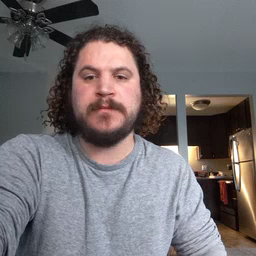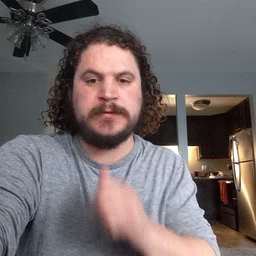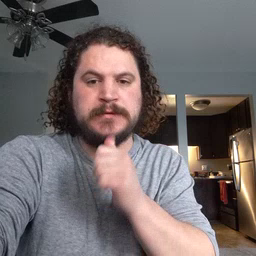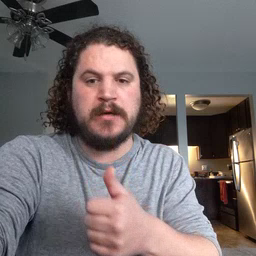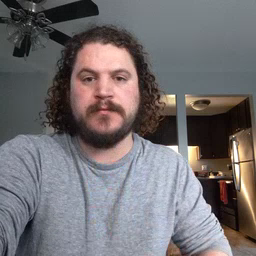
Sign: not